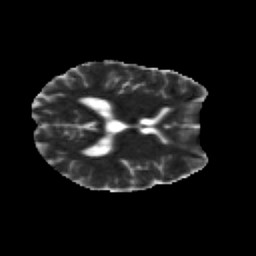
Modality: MD
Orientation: axial
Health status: healthy
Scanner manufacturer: siemens
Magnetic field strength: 3 T
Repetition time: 12 s
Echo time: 0.092 s